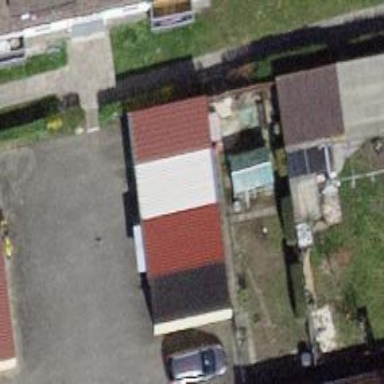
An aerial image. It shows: Group of garages.